Question: I've started a basic template from Paul Irish HTML5 BoilerPlate,
with <URL> BootStrap and then a Boot Strap Carousel.
My Question is if there is a best practice for stretching the images to cover their div. I'm sure there are several methods, but I was wondering if there was anything specific to this set up I should consider. It's just a template for now and I may have to fine tune it per costumer's specs later.. but I'd like to be able to just drop some basic images in and give them a preview to start with.
Should I just use 'div.item { background-size: contain; }' ?
'.item { background-size: cover; }' ?
'''
'''
<div id="myCarousel" class="carousel slide" data-ride="carousel">
<!-- Indicators -->
<ol class="carousel-indicators">
<li data-target="#myCarousel" data-slide-to="0" class="active"></li>
<li data-target="#myCarousel" data-slide-to="1"></li>
<li data-target="#myCarousel" data-slide-to="2"></li>
</ol>
<!-- Wrapper for slides -->
<div class="carousel-inner">
<div class="item active">
<img src="../img/Pressure_Wash.jpg" alt="Los Angeles">
</div>
<div class="item">
<img src="../img/Pressure_Wash.jpg" alt="Chicago">
</div>
<div class="item">
<img src="../img/Pressure_Wash.jpg" alt="New York">
</div>
</div>
<!-- Left and right controls -->
<a class="left carousel-control" href="#myCarousel" data-slide="prev">
<span class="glyphicon glyphicon-chevron-left"></span>
<span class="sr-only">Previous</span>
</a>
<a class="right carousel-control" href="#myCarousel" data-slide="next">
<span class="glyphicon glyphicon-chevron-right"></span>
<span class="sr-only">Next</span>
</a>
</div>
'''
'''

in the CSS, around 5800 I found about 90 lines that reference the carousel class, before I started getting into the controls. Is this the best place for what I'm trying to do.. or should I over write it in the 'main.css'?
'''
.carousel {
position: relative;
}
.carousel-inner {
position: relative;
width: 100%;
overflow: hidden;
}
.carousel-inner > .item {
position: relative;
display: none;
-webkit-transition: .6s ease-in-out left;
-o-transition: .6s ease-in-out left;
transition: .6s ease-in-out left;
}
.carousel-inner > .item > img,
.carousel-inner > .item > a > img {
line-height: 1;
}
@media all and (transform-3d), (-webkit-transform-3d) {
.carousel-inner > .item {
-webkit-transition: -webkit-transform .6s ease-in-out;
-o-transition: -o-transform .6s ease-in-out;
transition: transform .6s ease-in-out;
-webkit-backface-visibility: hidden;
backface-visibility: hidden;
-webkit-perspective: 1000;
perspective: 1000;
}
.carousel-inner > .item.next,
.carousel-inner > .item.active.right {
left: 0;
-webkit-transform: translate3d(100%, 0, 0);
transform: translate3d(100%, 0, 0);
}
.carousel-inner > .item.prev,
.carousel-inner > .item.active.left {
left: 0;
-webkit-transform: translate3d(-100%, 0, 0);
transform: translate3d(-100%, 0, 0);
}
.carousel-inner > .item.next.left,
.carousel-inner > .item.prev.right,
.carousel-inner > .item.active {
left: 0;
-webkit-transform: translate3d(0, 0, 0);
transform: translate3d(0, 0, 0);
}
}
.carousel-inner > .active,
.carousel-inner > .next,
.carousel-inner > .prev {
display: block;
}
.carousel-inner > .active {
left: 0;
}
.carousel-inner > .next,
.carousel-inner > .prev {
position: absolute;
top: 0;
width: 100%;
}
.carousel-inner > .next {
left: 100%;
}
.carousel-inner > .prev {
left: -100%;
}
.carousel-inner > .next.left,
.carousel-inner > .prev.right {
left: 0;
}
.carousel-inner > .active.left {
left: -100%;
}
.carousel-inner > .active.right {
left: 100%;
}
'''
on line 5819 of bootstrap.css
'''
.carousel-inner {
width: 100%;
}
'''
I tried changing this to
'''
.carousel-inner {
width: cover;
}
'''
but maybe the minifi is overwriting this?
<URL>
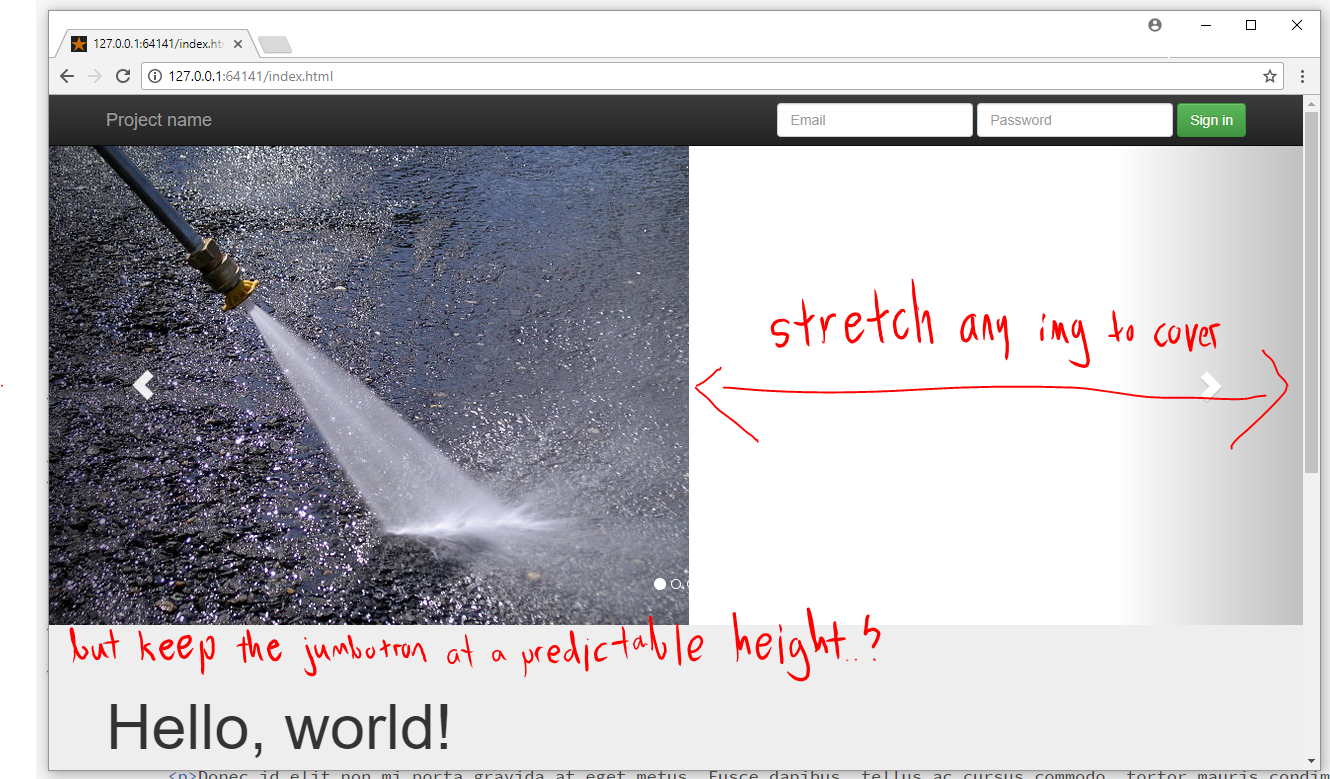
Answer: Firstly I'd definitely overwrite bootstrap's styles in another CSS file because it allows you to update Bootstrap in the future without losing any changes you've made.
The way I'd tackle this is by adding a fixed height to the carousel/items (which can be changed for different breakpoints) as it's easier to deal with the image this way.
Then make the 'img' absolutely positioned relative to the '.item'. You can then center the image vertically using 'transform' should you want to.
'''
.carousel-inner > .item {
height: 30em;
}
.carousel-inner > .item img {
height: auto;
position: absolute;
top: 0;
transform: translateY(-50%);
width: 100%;
}
'''
You'll still have some cropping issues with square images on a wide viewpoint but there's not a huge amount that can be done about that. You can, however, tweak the amount the image is shown by adjusting the '.item' height or its position by tweaking the 'transform' style.
Full example: <URL>